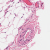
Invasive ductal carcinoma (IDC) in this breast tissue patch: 0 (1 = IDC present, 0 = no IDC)